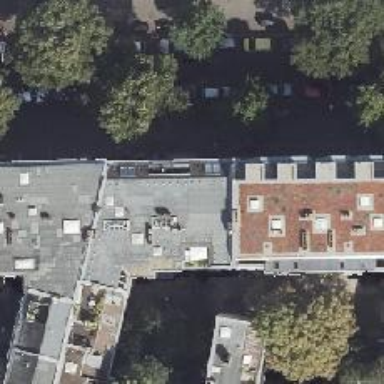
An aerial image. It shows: Kindergarten.